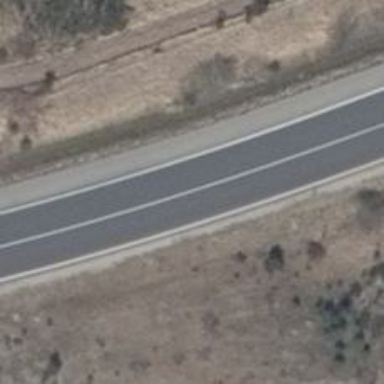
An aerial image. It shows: Motorway link with asphalt surface and embankment.